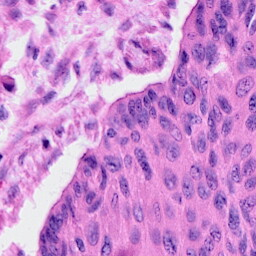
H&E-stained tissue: Cervix